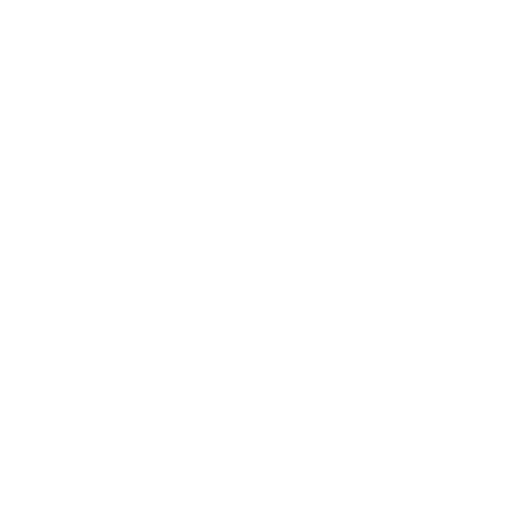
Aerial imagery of mountain in Alaska named Doe Mountain containing only unknown